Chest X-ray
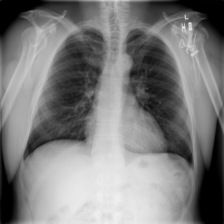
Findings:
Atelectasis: negative
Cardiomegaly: positive
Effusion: negative
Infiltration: positive
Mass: negative
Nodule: negative
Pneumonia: negative
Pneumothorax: negative
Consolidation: negative
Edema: negative
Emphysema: negative
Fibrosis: negative
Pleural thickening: negative
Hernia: negative